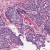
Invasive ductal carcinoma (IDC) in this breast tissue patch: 1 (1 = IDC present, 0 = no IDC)